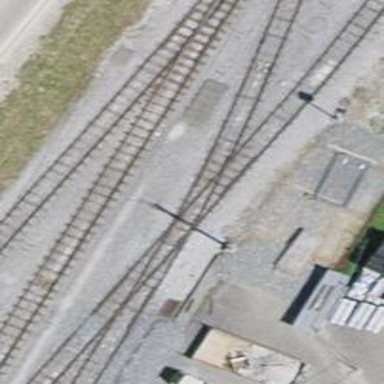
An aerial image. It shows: Narrow-gauge railway siding with 1 track. The railway line is electrified with contact line.